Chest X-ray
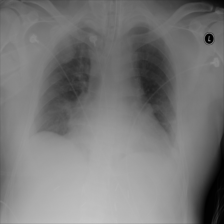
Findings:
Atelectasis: negative
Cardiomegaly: negative
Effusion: negative
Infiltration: negative
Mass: negative
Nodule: negative
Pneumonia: negative
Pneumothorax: negative
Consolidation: negative
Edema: negative
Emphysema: negative
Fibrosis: negative
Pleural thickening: negative
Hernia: negative